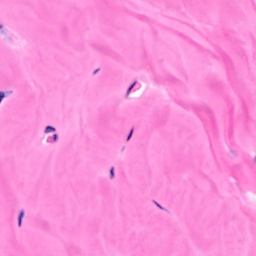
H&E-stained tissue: Breast